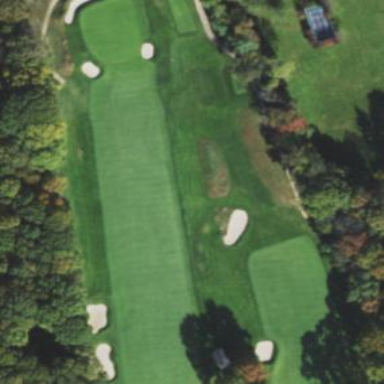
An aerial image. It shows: Golf fairway in the image.